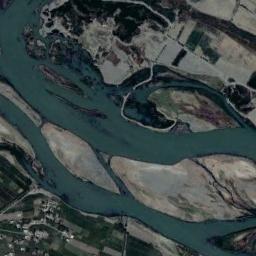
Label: river